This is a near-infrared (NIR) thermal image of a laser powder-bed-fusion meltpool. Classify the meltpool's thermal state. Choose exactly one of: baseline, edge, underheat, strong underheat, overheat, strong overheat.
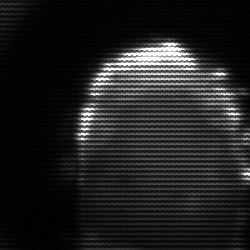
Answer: baseline